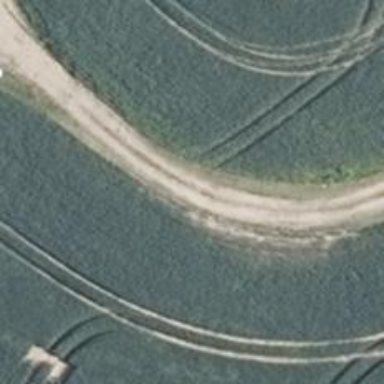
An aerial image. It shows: Track road with grade3 tracktype.